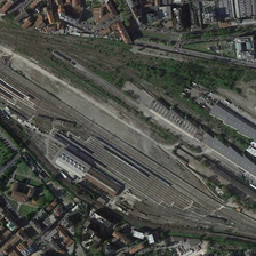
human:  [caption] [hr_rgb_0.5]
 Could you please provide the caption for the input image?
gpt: There is a lot of green grass near the railway station.

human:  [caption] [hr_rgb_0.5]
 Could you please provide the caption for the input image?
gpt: There is a lot of green grass growing around the railway station.

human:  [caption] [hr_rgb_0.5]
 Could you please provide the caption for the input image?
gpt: There is a lot of green grass growing around the railway station.

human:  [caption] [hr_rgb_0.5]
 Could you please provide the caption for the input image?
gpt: There is a lot of green grass around the railway station.

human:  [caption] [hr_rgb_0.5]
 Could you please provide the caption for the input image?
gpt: There is a lot of green grass growing around the railway station.